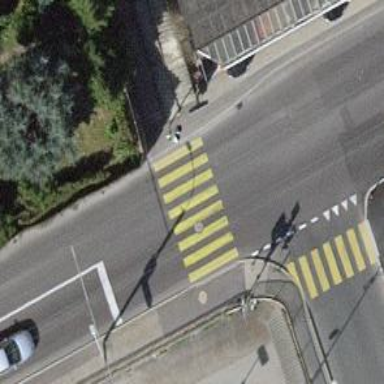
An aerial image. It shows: Uncontrolled road crossing.